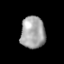
Tissue: lung
Cell type: Epithelial cells
Senescence score: 0.2172
Nuclear area (px): 770
Mean DAPI intensity: 164.787